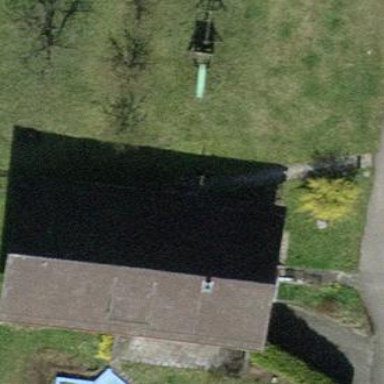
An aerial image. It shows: Farm building with gabled roof.